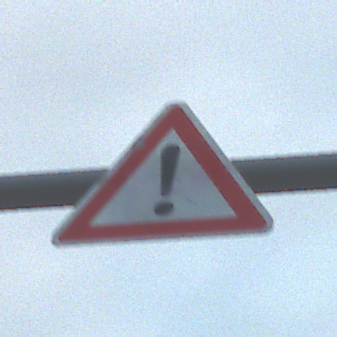
Verkehrszeichen: Gefahrenstelle
Umgebung: Outdoor, RoadRail
Tageszeit: SunriseSunset
Wetter: PartlyCloudy
Licht: Natural
Jahreszeit: NotSpecified
Kontrast: LowContrast